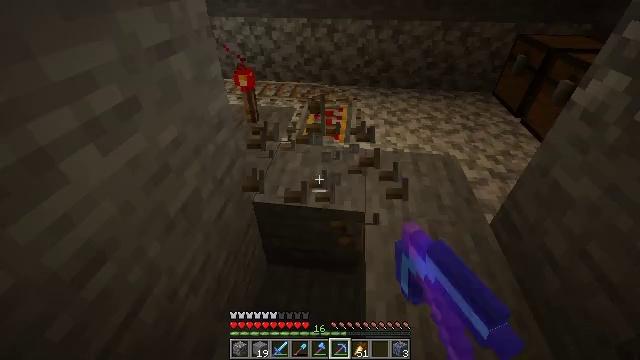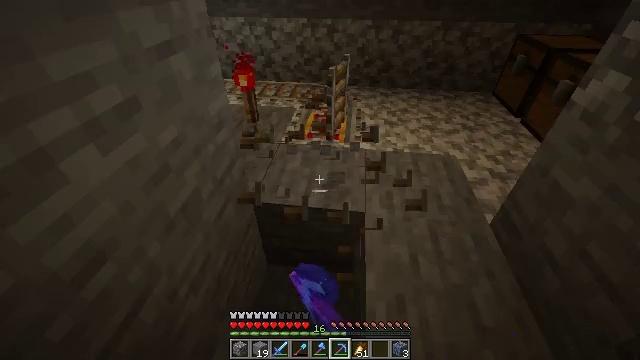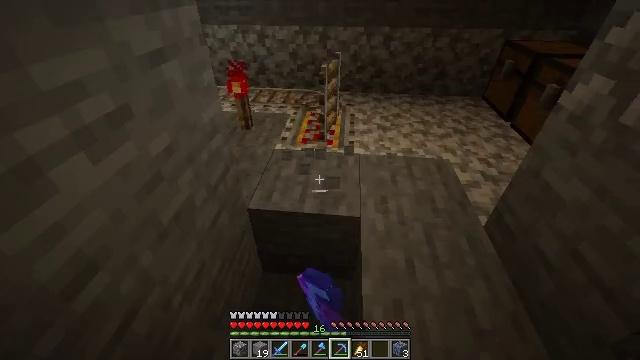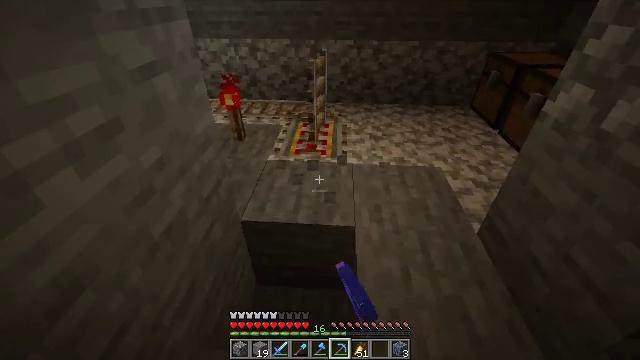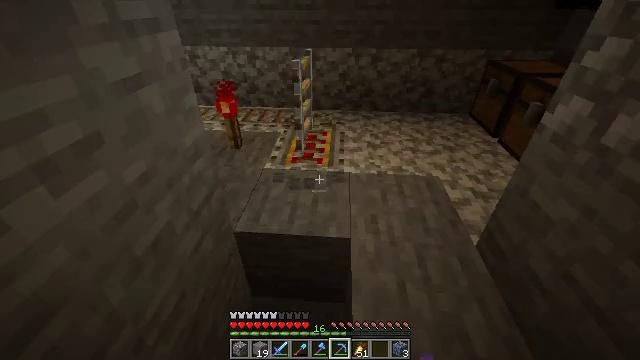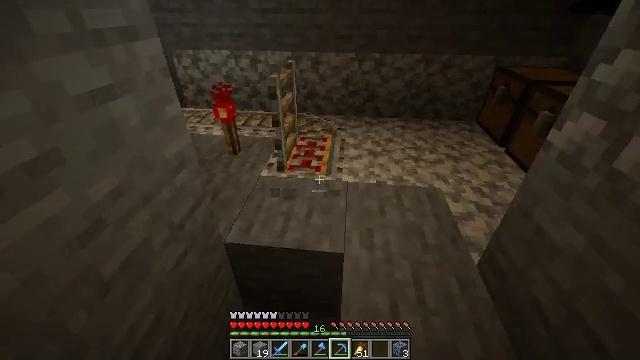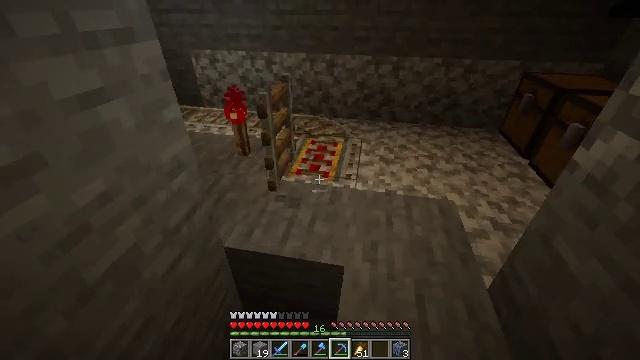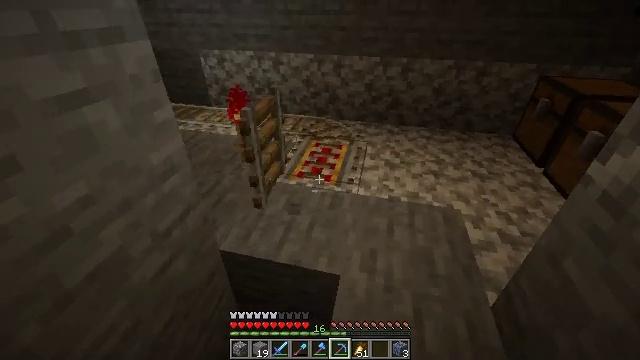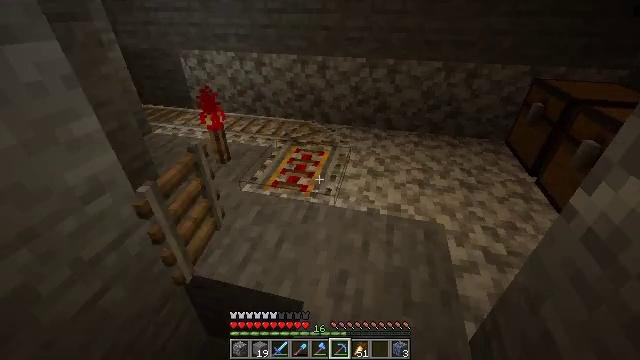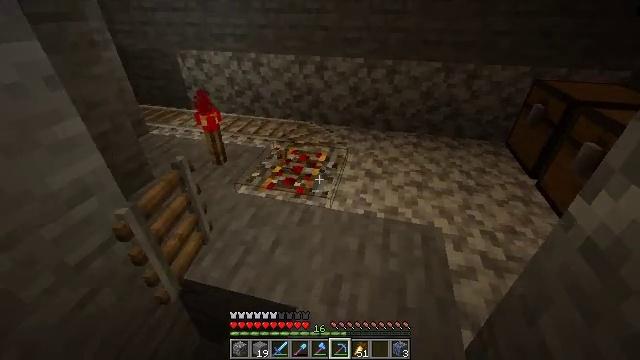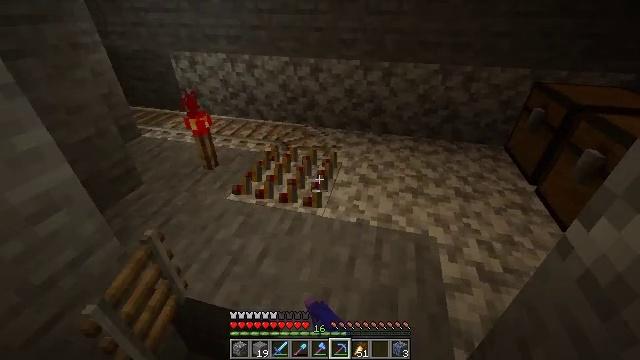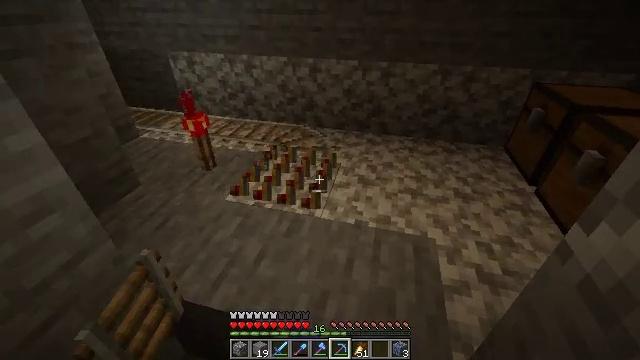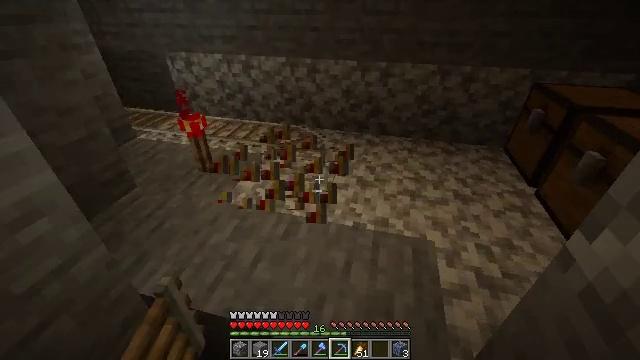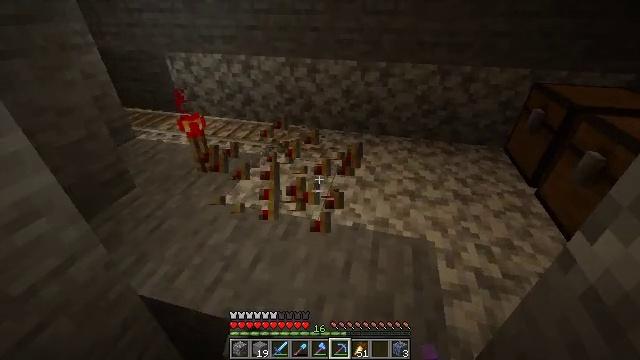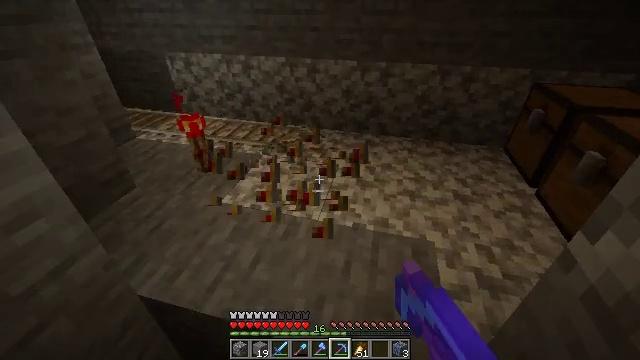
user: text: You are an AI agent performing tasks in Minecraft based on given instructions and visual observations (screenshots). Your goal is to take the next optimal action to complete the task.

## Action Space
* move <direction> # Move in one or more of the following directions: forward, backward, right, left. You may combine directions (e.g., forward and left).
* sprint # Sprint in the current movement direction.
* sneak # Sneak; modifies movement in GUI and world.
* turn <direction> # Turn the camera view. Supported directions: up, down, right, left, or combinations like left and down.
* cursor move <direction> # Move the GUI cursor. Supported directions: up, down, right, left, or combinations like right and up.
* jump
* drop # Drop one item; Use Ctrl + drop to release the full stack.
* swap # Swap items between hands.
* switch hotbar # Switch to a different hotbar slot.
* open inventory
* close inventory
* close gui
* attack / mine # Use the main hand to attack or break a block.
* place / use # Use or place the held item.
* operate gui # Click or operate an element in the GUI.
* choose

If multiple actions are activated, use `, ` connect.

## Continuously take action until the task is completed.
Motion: motion action
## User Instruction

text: Disassemble the powered rail from the track.
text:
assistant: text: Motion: attack / mine
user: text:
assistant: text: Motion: turn right and up, attack / mine
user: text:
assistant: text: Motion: turn right and up
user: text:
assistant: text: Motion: move forward and move right, turn up
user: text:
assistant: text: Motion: move forward and move right, turn left
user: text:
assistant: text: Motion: move forward and move right, turn left
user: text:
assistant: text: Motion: move forward and move right, turn left
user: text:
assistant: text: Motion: move forward and move right
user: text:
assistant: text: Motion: attack / mine
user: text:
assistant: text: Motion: attack / mine
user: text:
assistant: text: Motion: attack / mine
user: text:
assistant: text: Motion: attack / mine
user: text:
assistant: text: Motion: attack / mine
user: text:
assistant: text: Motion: attack / mine
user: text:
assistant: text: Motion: attack / mine